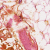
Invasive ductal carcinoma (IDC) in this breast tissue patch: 0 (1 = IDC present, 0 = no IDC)